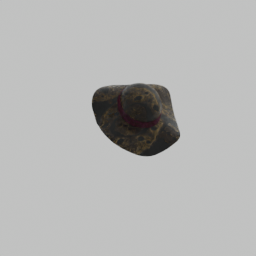
Label: people